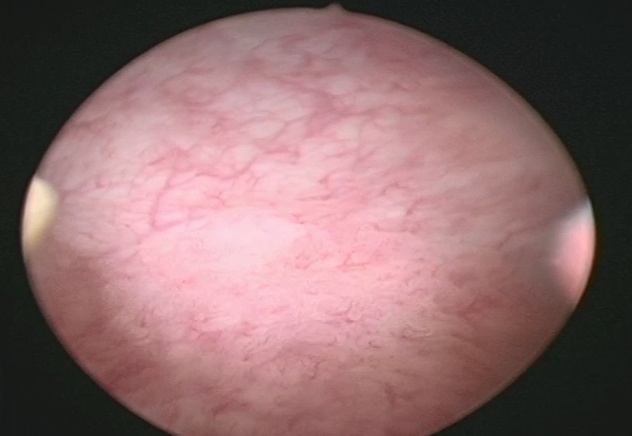
Modality: WLC
Class: Malignant
Subclass: HighGradePapillary
Lesion: L1
Stage: Ta
Morphology: Non-papillary
Bladder cancer association: Yes